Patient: sex F, age 58
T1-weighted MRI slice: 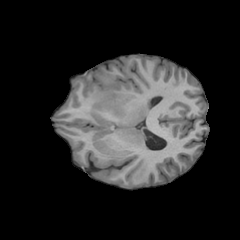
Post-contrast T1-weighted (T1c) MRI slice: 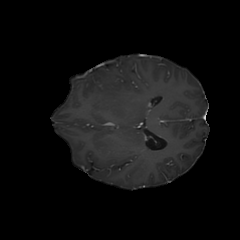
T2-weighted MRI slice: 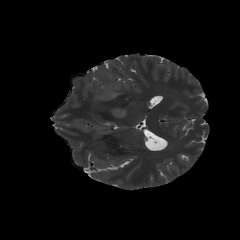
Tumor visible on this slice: yes
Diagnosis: Glioblastoma, IDH-wildtype
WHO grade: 4